Interaction volume radius: 5 \u00c5
Interaction volume height: 10 \u00c5
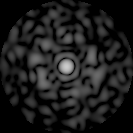
Disorder parameter: 0.8871